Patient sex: M
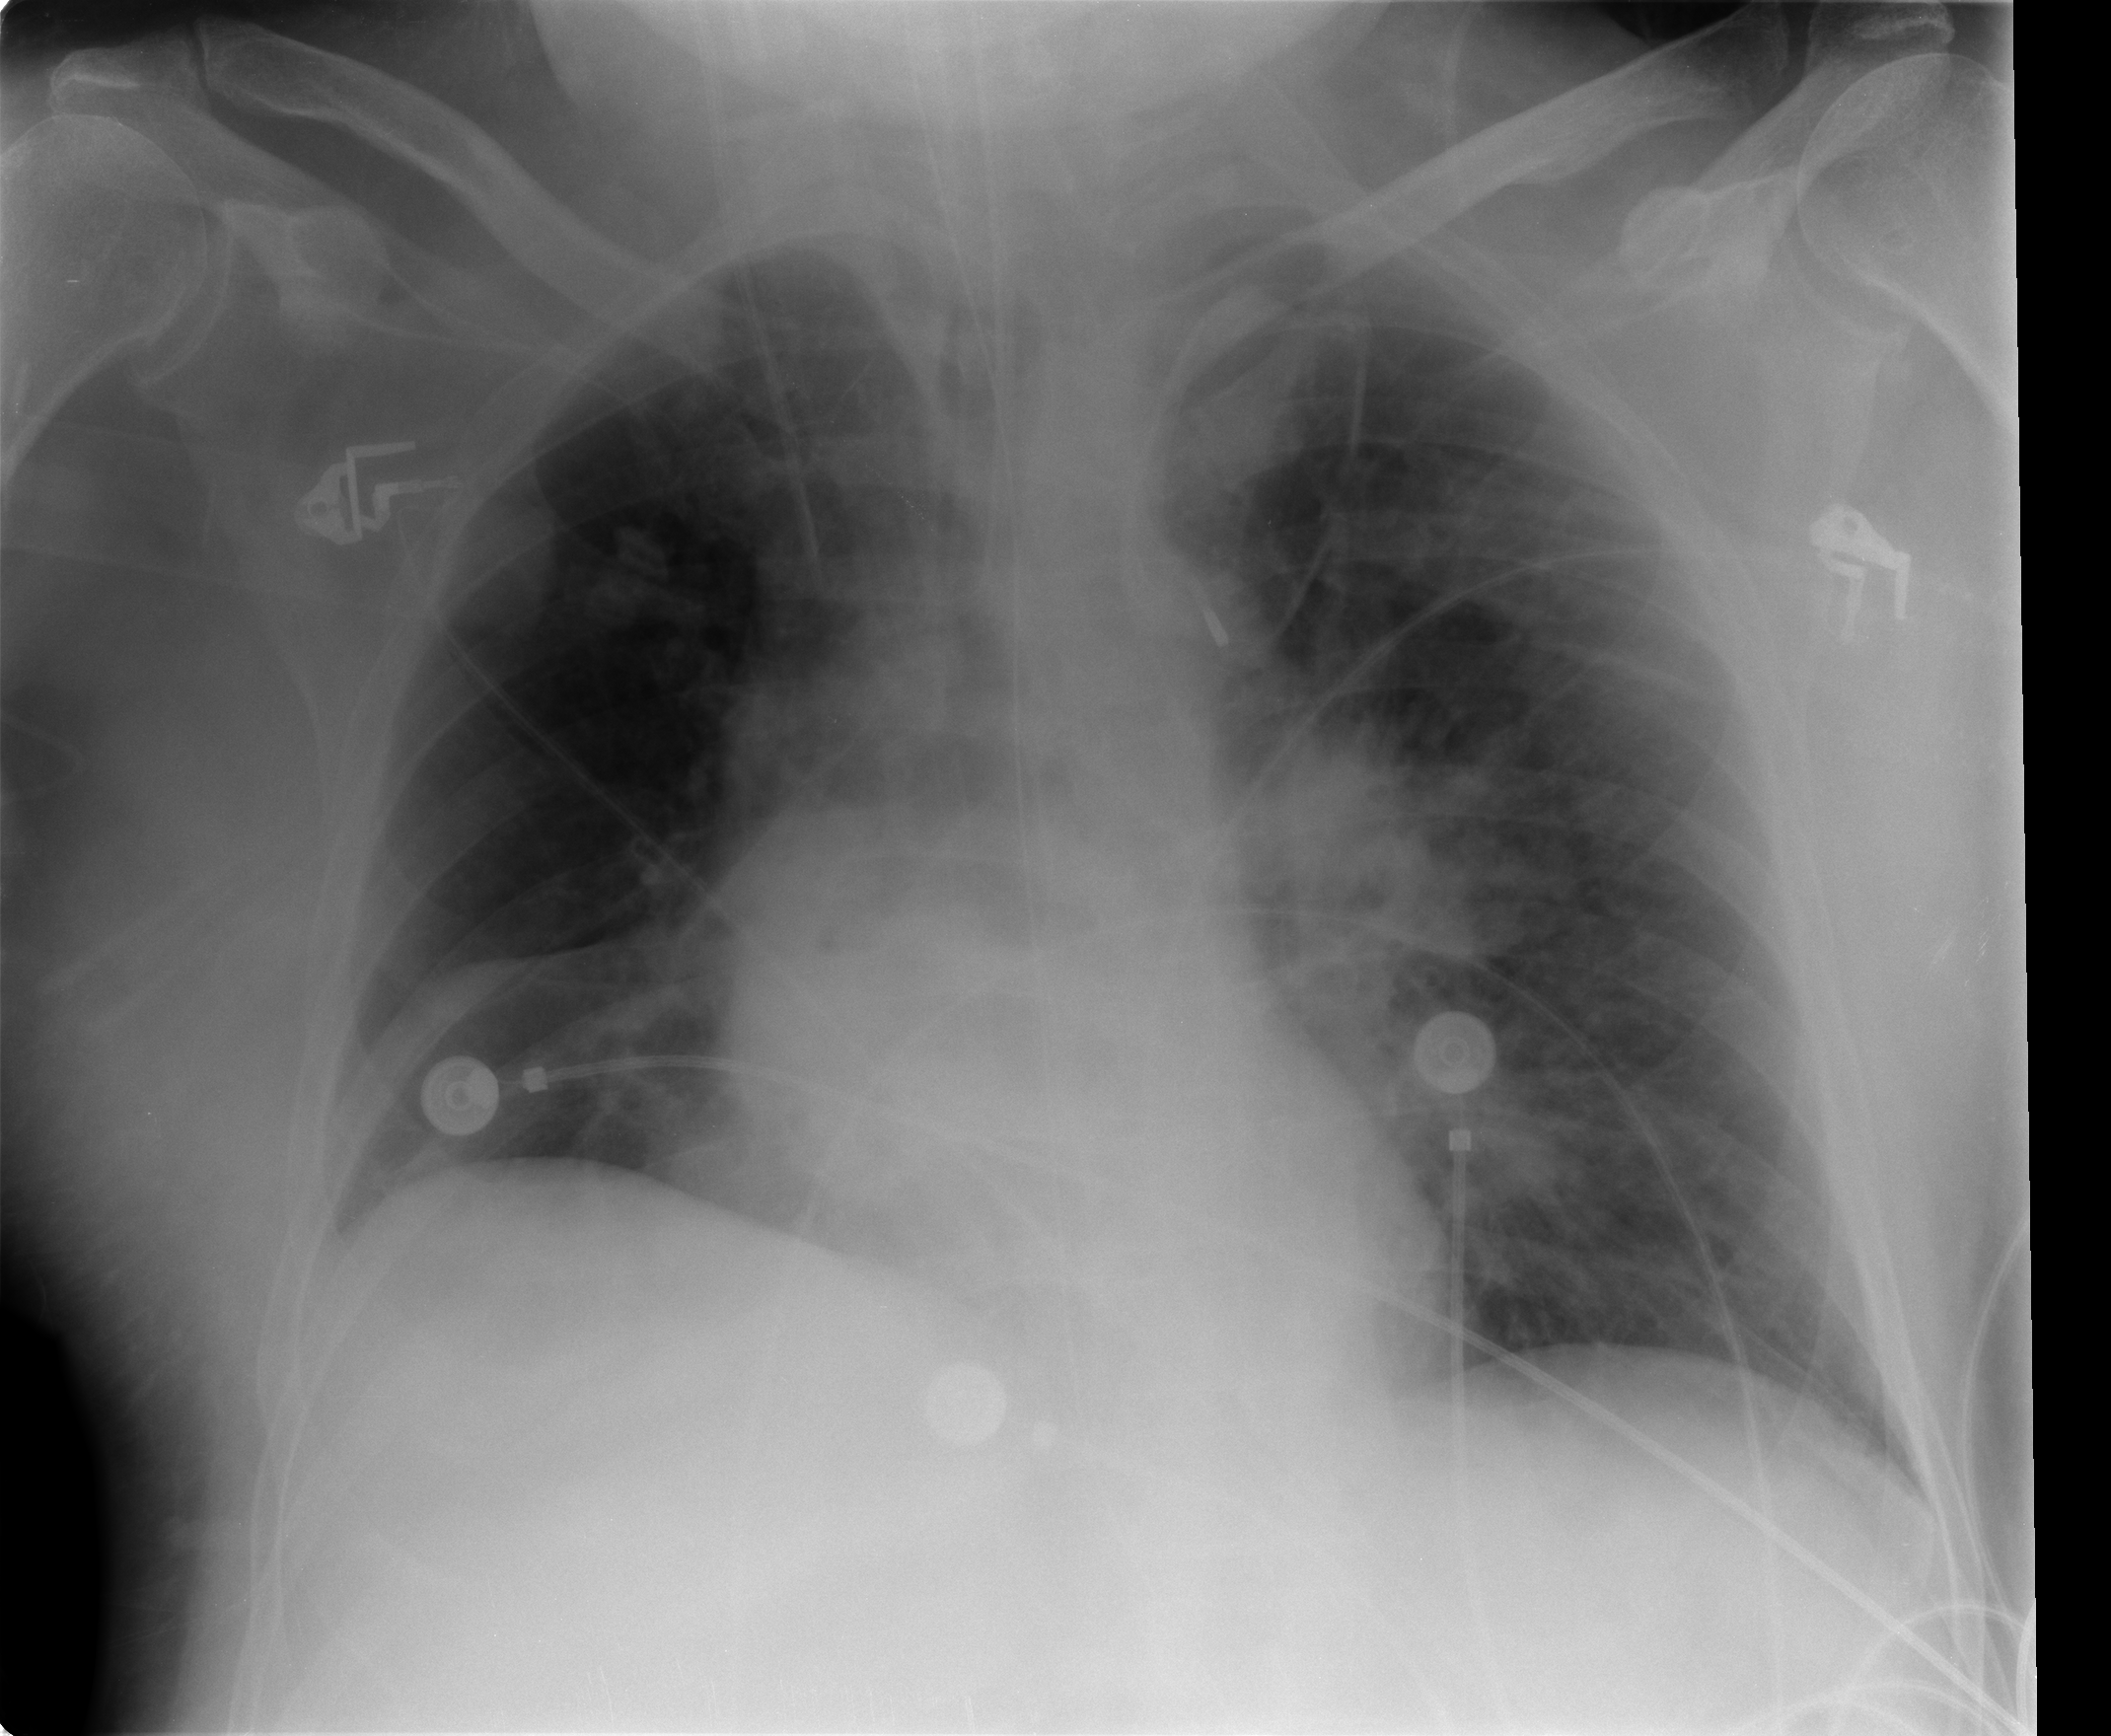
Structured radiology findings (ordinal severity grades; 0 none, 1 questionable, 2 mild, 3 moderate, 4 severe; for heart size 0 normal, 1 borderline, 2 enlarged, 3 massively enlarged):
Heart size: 0
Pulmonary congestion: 1
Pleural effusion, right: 1
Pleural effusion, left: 0
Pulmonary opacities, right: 0
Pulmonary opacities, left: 2
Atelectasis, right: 0
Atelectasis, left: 2